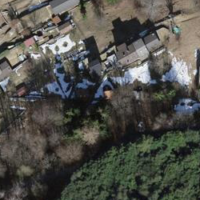
EUNIS habitat code: 44
Species observed at this site:
Lysimachia vulgaris